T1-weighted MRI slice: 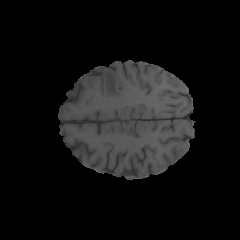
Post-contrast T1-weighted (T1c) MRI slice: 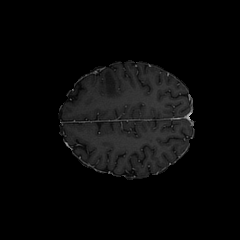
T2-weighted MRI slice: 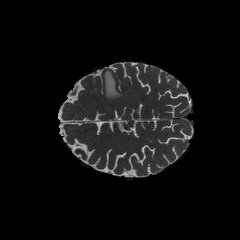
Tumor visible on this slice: yes